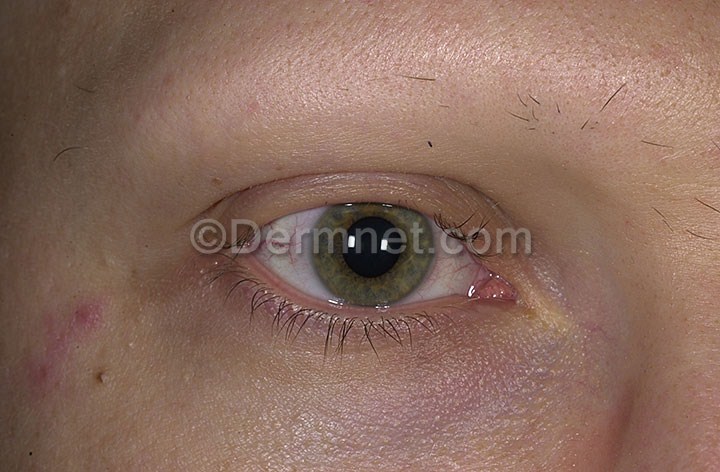
Disease: Hair Loss Photos Alopecia and other Hair Diseases